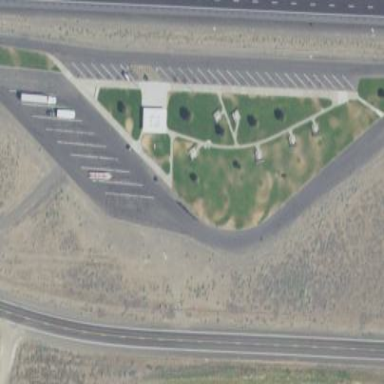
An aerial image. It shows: Rest area along the road.